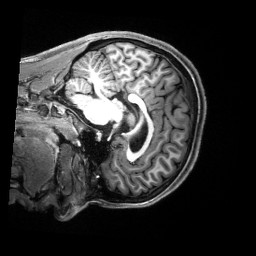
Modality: T1w
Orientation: sagittal
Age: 20
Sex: female
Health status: healthy
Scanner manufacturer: siemens
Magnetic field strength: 3 T
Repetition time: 2.5 s
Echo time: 0.00222 s